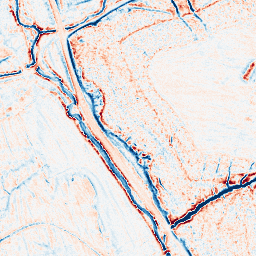
Category: edge_preserving
Decomposition family: anisotropic_diffusion
Decomposition parameters: iterations: 10
kappa: 100
gamma: 0.2
Upsampling method: bspline
Upsampling parameters: scale: 8
Upsampling scale: 8